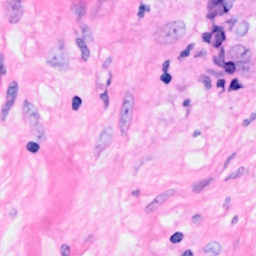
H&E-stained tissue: Breast